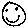
Label: smiley face